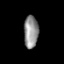
Tissue: prostate
Cell type: Myeloid cells
Senescence score: 0.3192
Nuclear area (px): 462
Mean DAPI intensity: 144.493